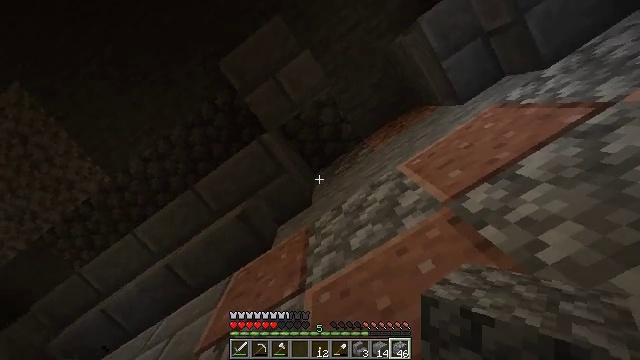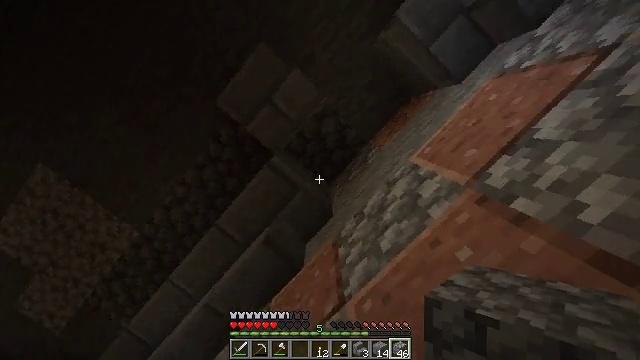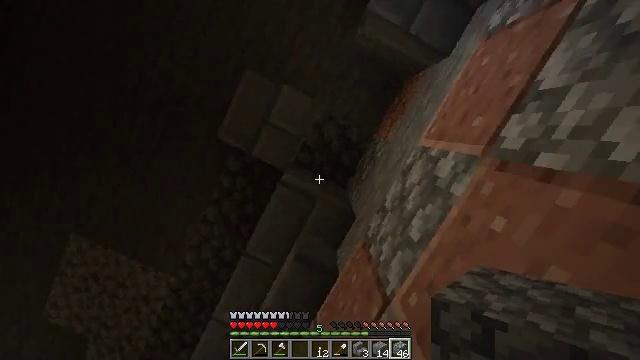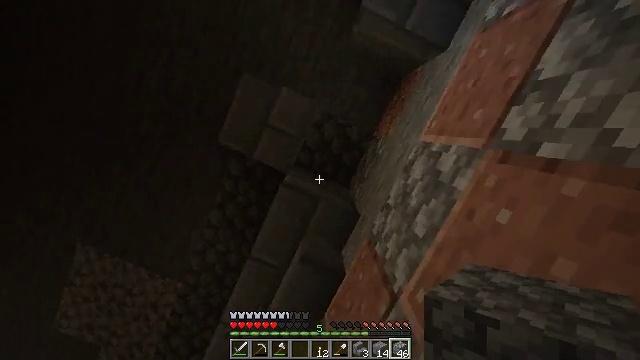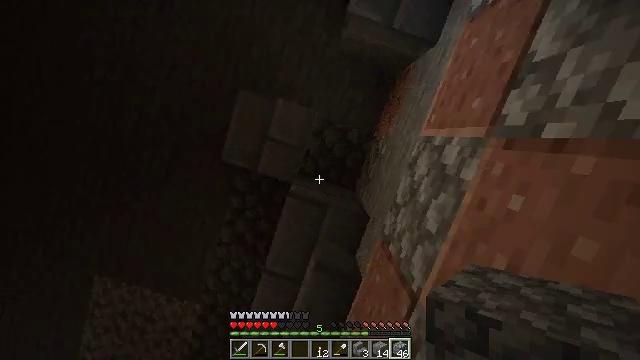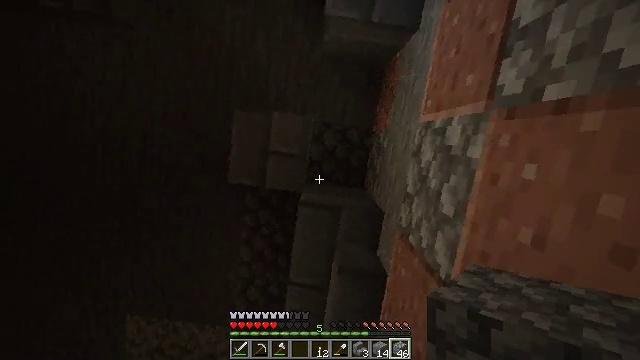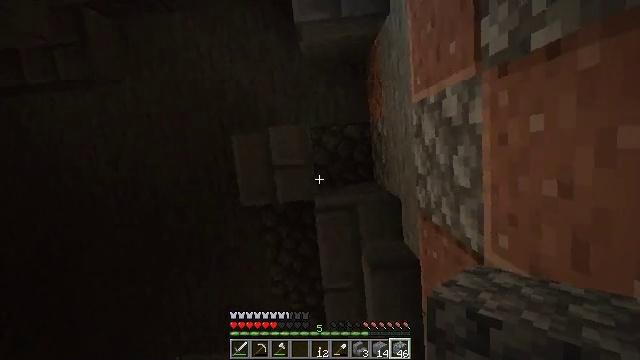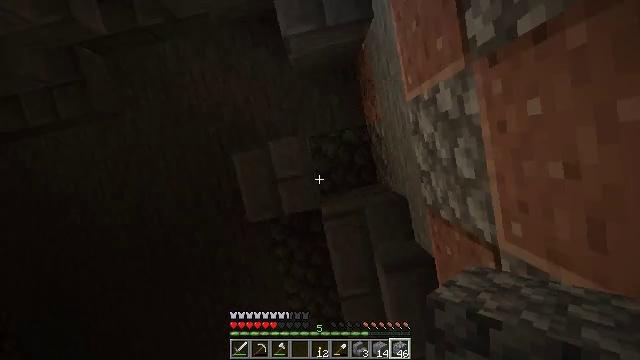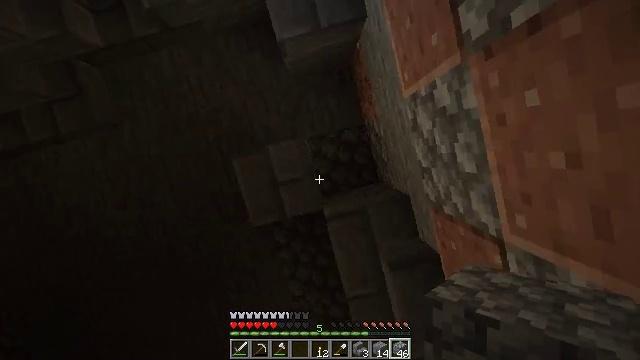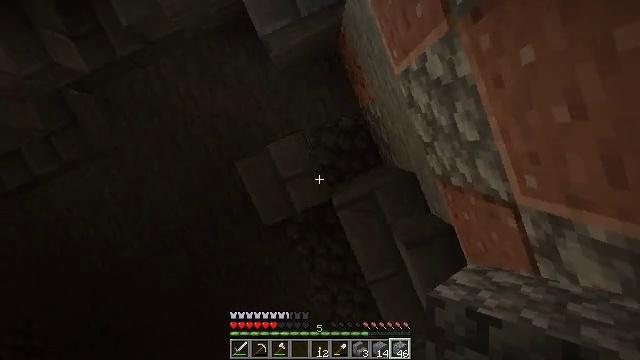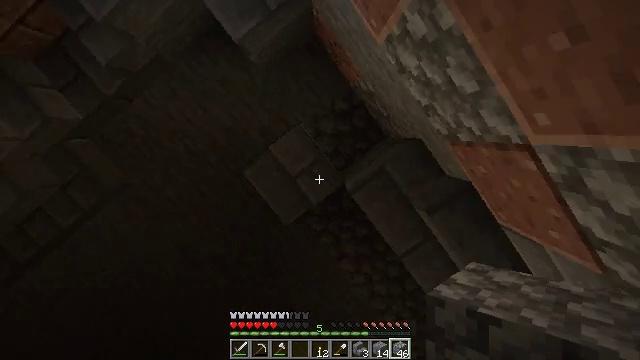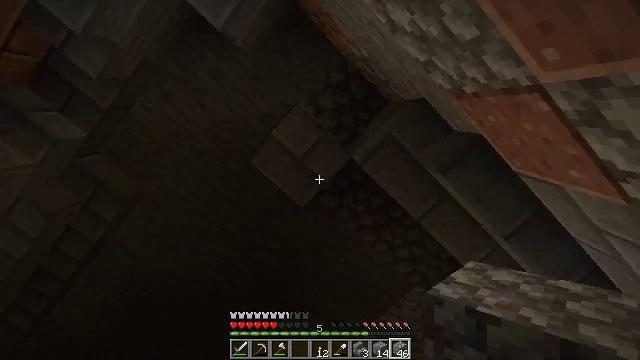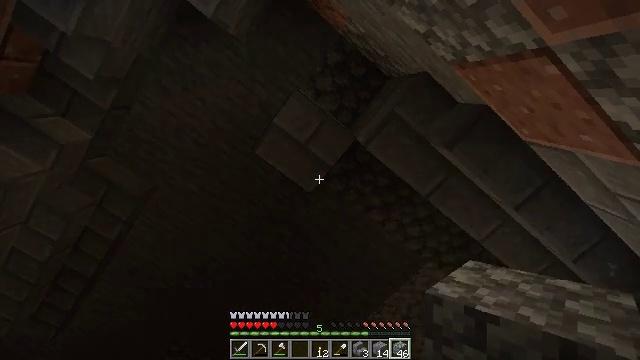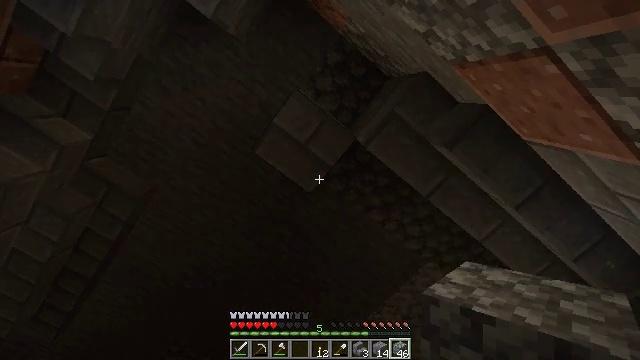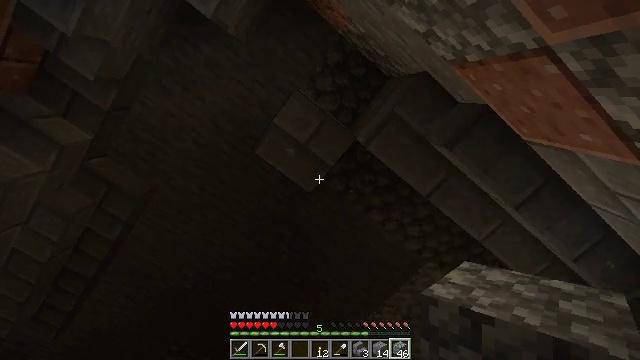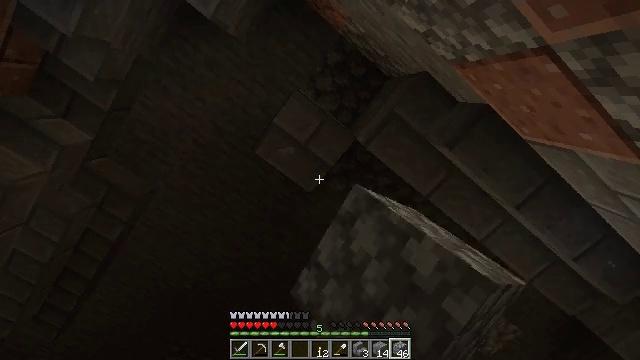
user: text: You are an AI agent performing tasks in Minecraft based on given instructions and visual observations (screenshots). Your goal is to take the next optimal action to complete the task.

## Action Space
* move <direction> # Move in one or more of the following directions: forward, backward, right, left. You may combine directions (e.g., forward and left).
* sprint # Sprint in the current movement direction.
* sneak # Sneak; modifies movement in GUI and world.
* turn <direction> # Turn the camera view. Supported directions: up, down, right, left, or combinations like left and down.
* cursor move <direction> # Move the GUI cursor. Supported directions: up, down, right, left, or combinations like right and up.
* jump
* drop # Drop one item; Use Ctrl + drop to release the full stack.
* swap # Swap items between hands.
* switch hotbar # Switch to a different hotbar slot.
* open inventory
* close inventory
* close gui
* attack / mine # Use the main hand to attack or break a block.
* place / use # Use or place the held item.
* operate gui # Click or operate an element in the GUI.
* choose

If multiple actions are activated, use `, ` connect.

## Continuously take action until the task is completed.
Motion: motion action
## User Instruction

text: Attack the stone bricks to gather materials.
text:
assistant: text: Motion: turn left and up
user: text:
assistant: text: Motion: turn left and up
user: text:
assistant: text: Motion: turn left
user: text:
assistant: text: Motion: turn left and up
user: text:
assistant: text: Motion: turn left and up
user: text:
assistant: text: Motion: turn left
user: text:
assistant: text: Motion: turn left and up
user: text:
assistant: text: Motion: turn left
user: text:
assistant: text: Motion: turn left and down
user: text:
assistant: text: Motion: turn left and down
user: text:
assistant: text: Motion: turn left and down
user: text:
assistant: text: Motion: turn left and down
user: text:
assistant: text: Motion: no_op
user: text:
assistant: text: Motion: attack / mine
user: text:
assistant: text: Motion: attack / mine
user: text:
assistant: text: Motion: attack / mine
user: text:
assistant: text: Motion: attack / mine
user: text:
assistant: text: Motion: attack / mine
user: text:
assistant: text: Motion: attack / mine
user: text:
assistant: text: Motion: attack / mine
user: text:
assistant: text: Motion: attack / mine
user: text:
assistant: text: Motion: attack / mine
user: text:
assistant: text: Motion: attack / mine
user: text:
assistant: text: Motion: attack / mine
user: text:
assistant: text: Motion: attack / mine
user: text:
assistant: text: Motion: attack / mine
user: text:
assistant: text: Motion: attack / mine
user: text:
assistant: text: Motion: attack / mine
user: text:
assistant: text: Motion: attack / mine
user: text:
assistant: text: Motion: attack / mine